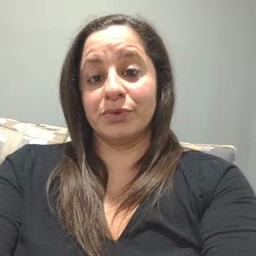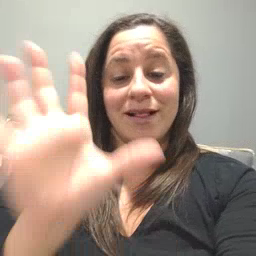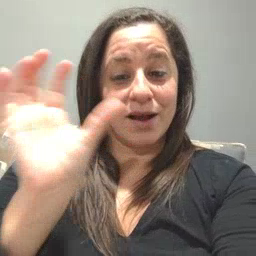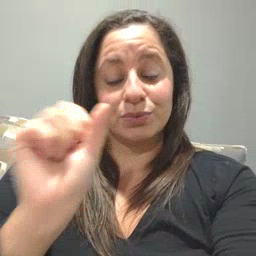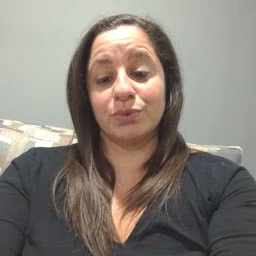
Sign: loud